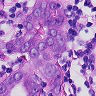
Metastatic tissue present: yes